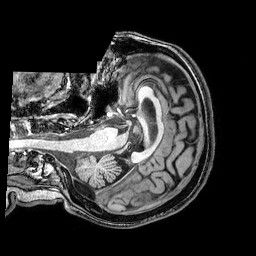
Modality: T1w
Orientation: axial
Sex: female
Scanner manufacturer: philips
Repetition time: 0.00809 s
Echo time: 0.0037 s